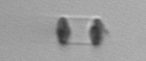
Label: Skeletonema